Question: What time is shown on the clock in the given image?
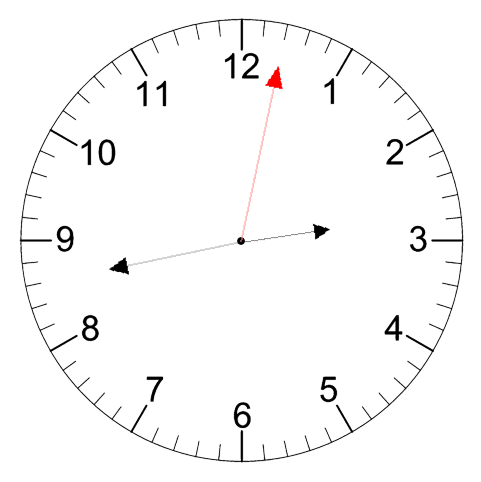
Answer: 02:43:02